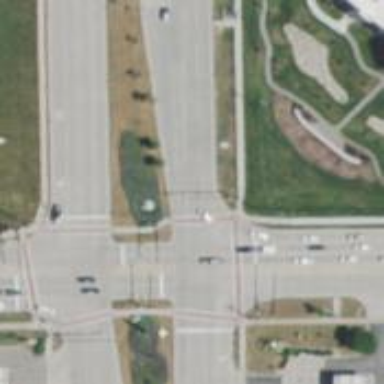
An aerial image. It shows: Crossing with line markings on the road.